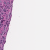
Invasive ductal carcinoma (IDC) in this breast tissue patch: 0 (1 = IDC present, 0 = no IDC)